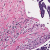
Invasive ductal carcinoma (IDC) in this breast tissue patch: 1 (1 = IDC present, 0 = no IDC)